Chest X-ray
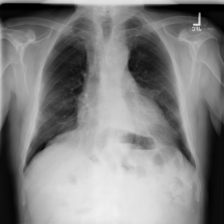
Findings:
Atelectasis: negative
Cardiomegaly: negative
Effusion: negative
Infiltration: negative
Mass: negative
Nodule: negative
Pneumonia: negative
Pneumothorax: negative
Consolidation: negative
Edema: negative
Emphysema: negative
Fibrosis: negative
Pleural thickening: negative
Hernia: negative